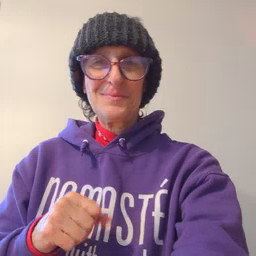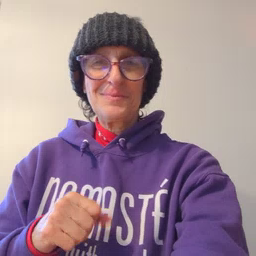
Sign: orange